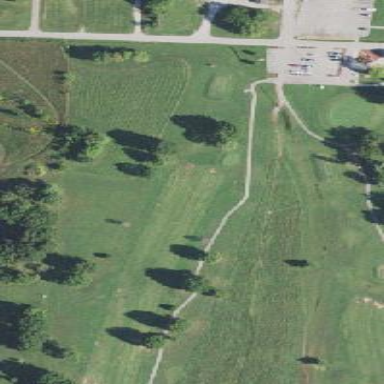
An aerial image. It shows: Golf fairway surrounded by grass.